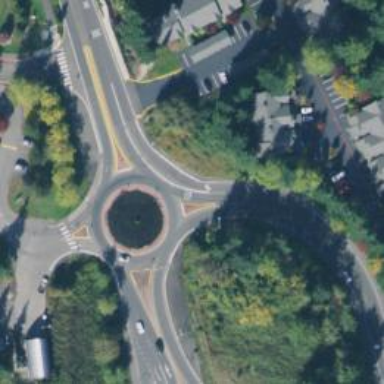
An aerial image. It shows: Secondary road leading to roundabout.